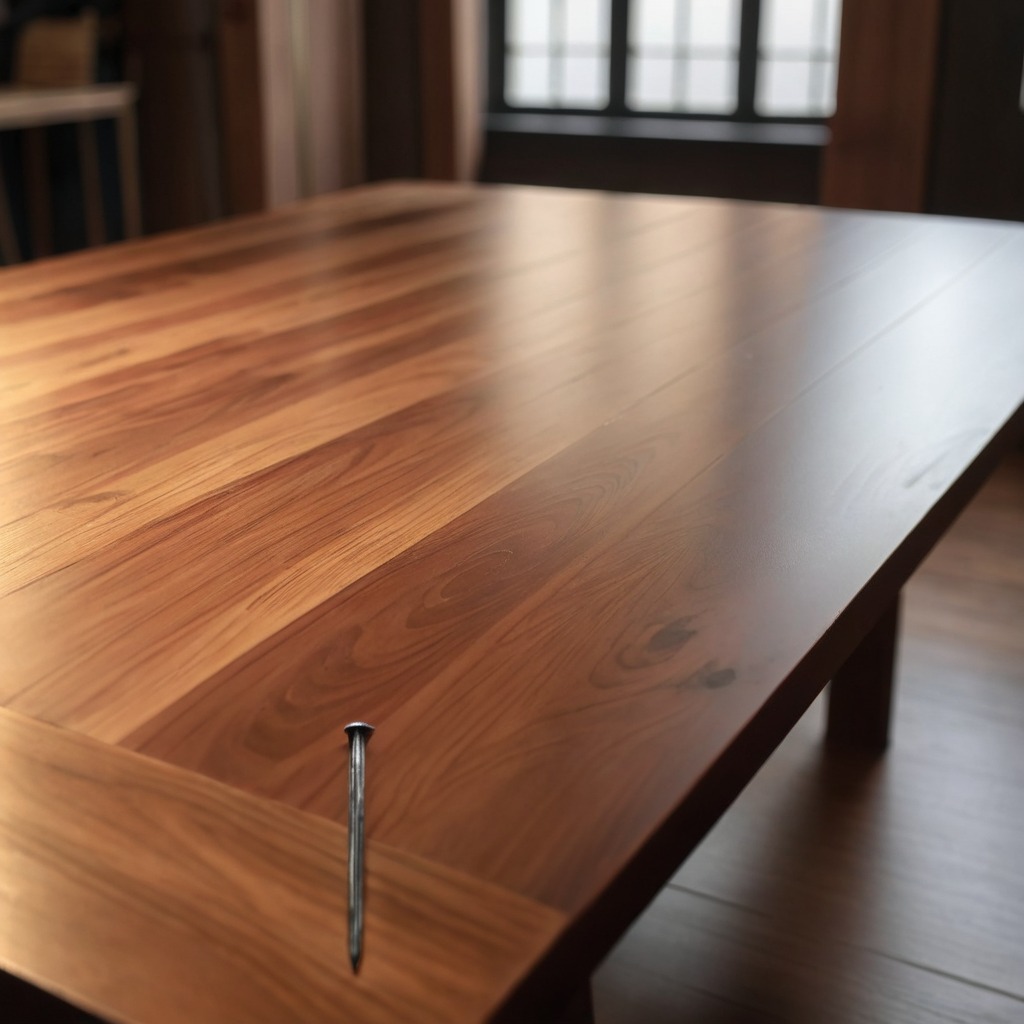
A nail is lying on the wooden table in a carpentry studio.